Question: All,
I have added the PaymentKit into iOS8 project with Swift for Apple Pay.
I have also added a bridging header like this :
'''
#import "Stripe.h"
#import "PTKView.h"
'''
I have created a new view controller swift file for Payment kit as below :
'''
import UIKit
class PaymentViewController: UIViewController {
override func viewDidLoad() {
super.viewDidLoad()
// Do any additional setup after loading the view, typically from a nib.
}
override func didReceiveMemoryWarning() {
super.didReceiveMemoryWarning()
// Dispose of any resources that can be recreated.
}
}
'''
I test the application and it comes back with errors on PTKView.m like screenshot..
any ideas at all ?
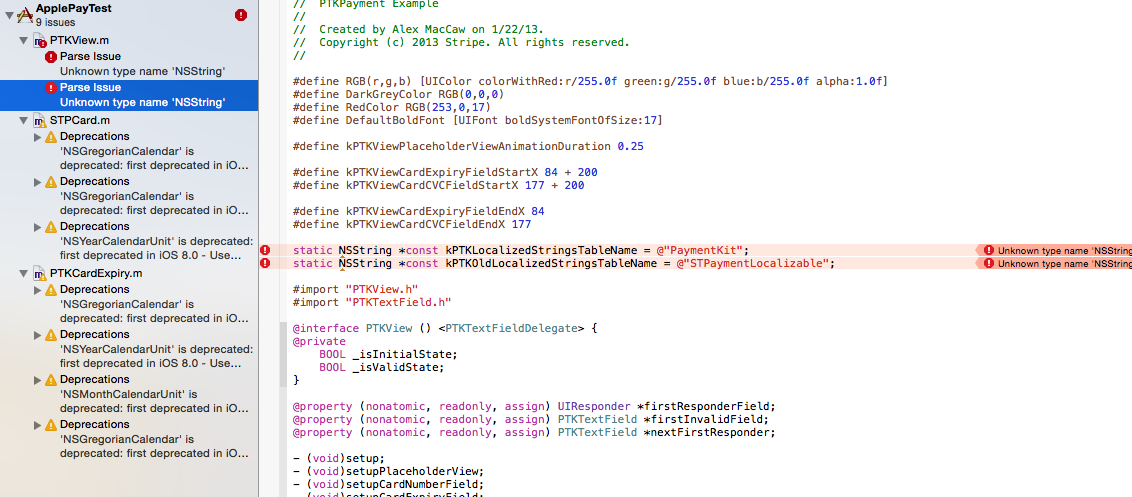
Answer: Foundation isn't getting imported prior to the declaration. You can see this by preprocessing PTKView.m and noting the ordering.
There are two easy workaround choices:
1) Add '@import Foundation;' prior to the declaration or
2) Move the declaration lines after the header '#import's